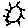
Label: sun